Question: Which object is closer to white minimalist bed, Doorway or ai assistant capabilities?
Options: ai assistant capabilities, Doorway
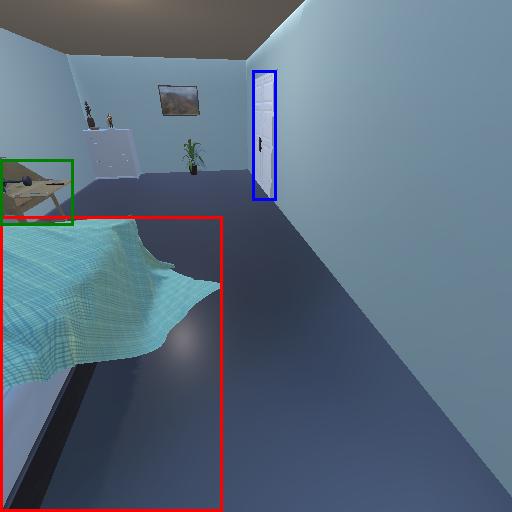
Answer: ai assistant capabilities